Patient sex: M
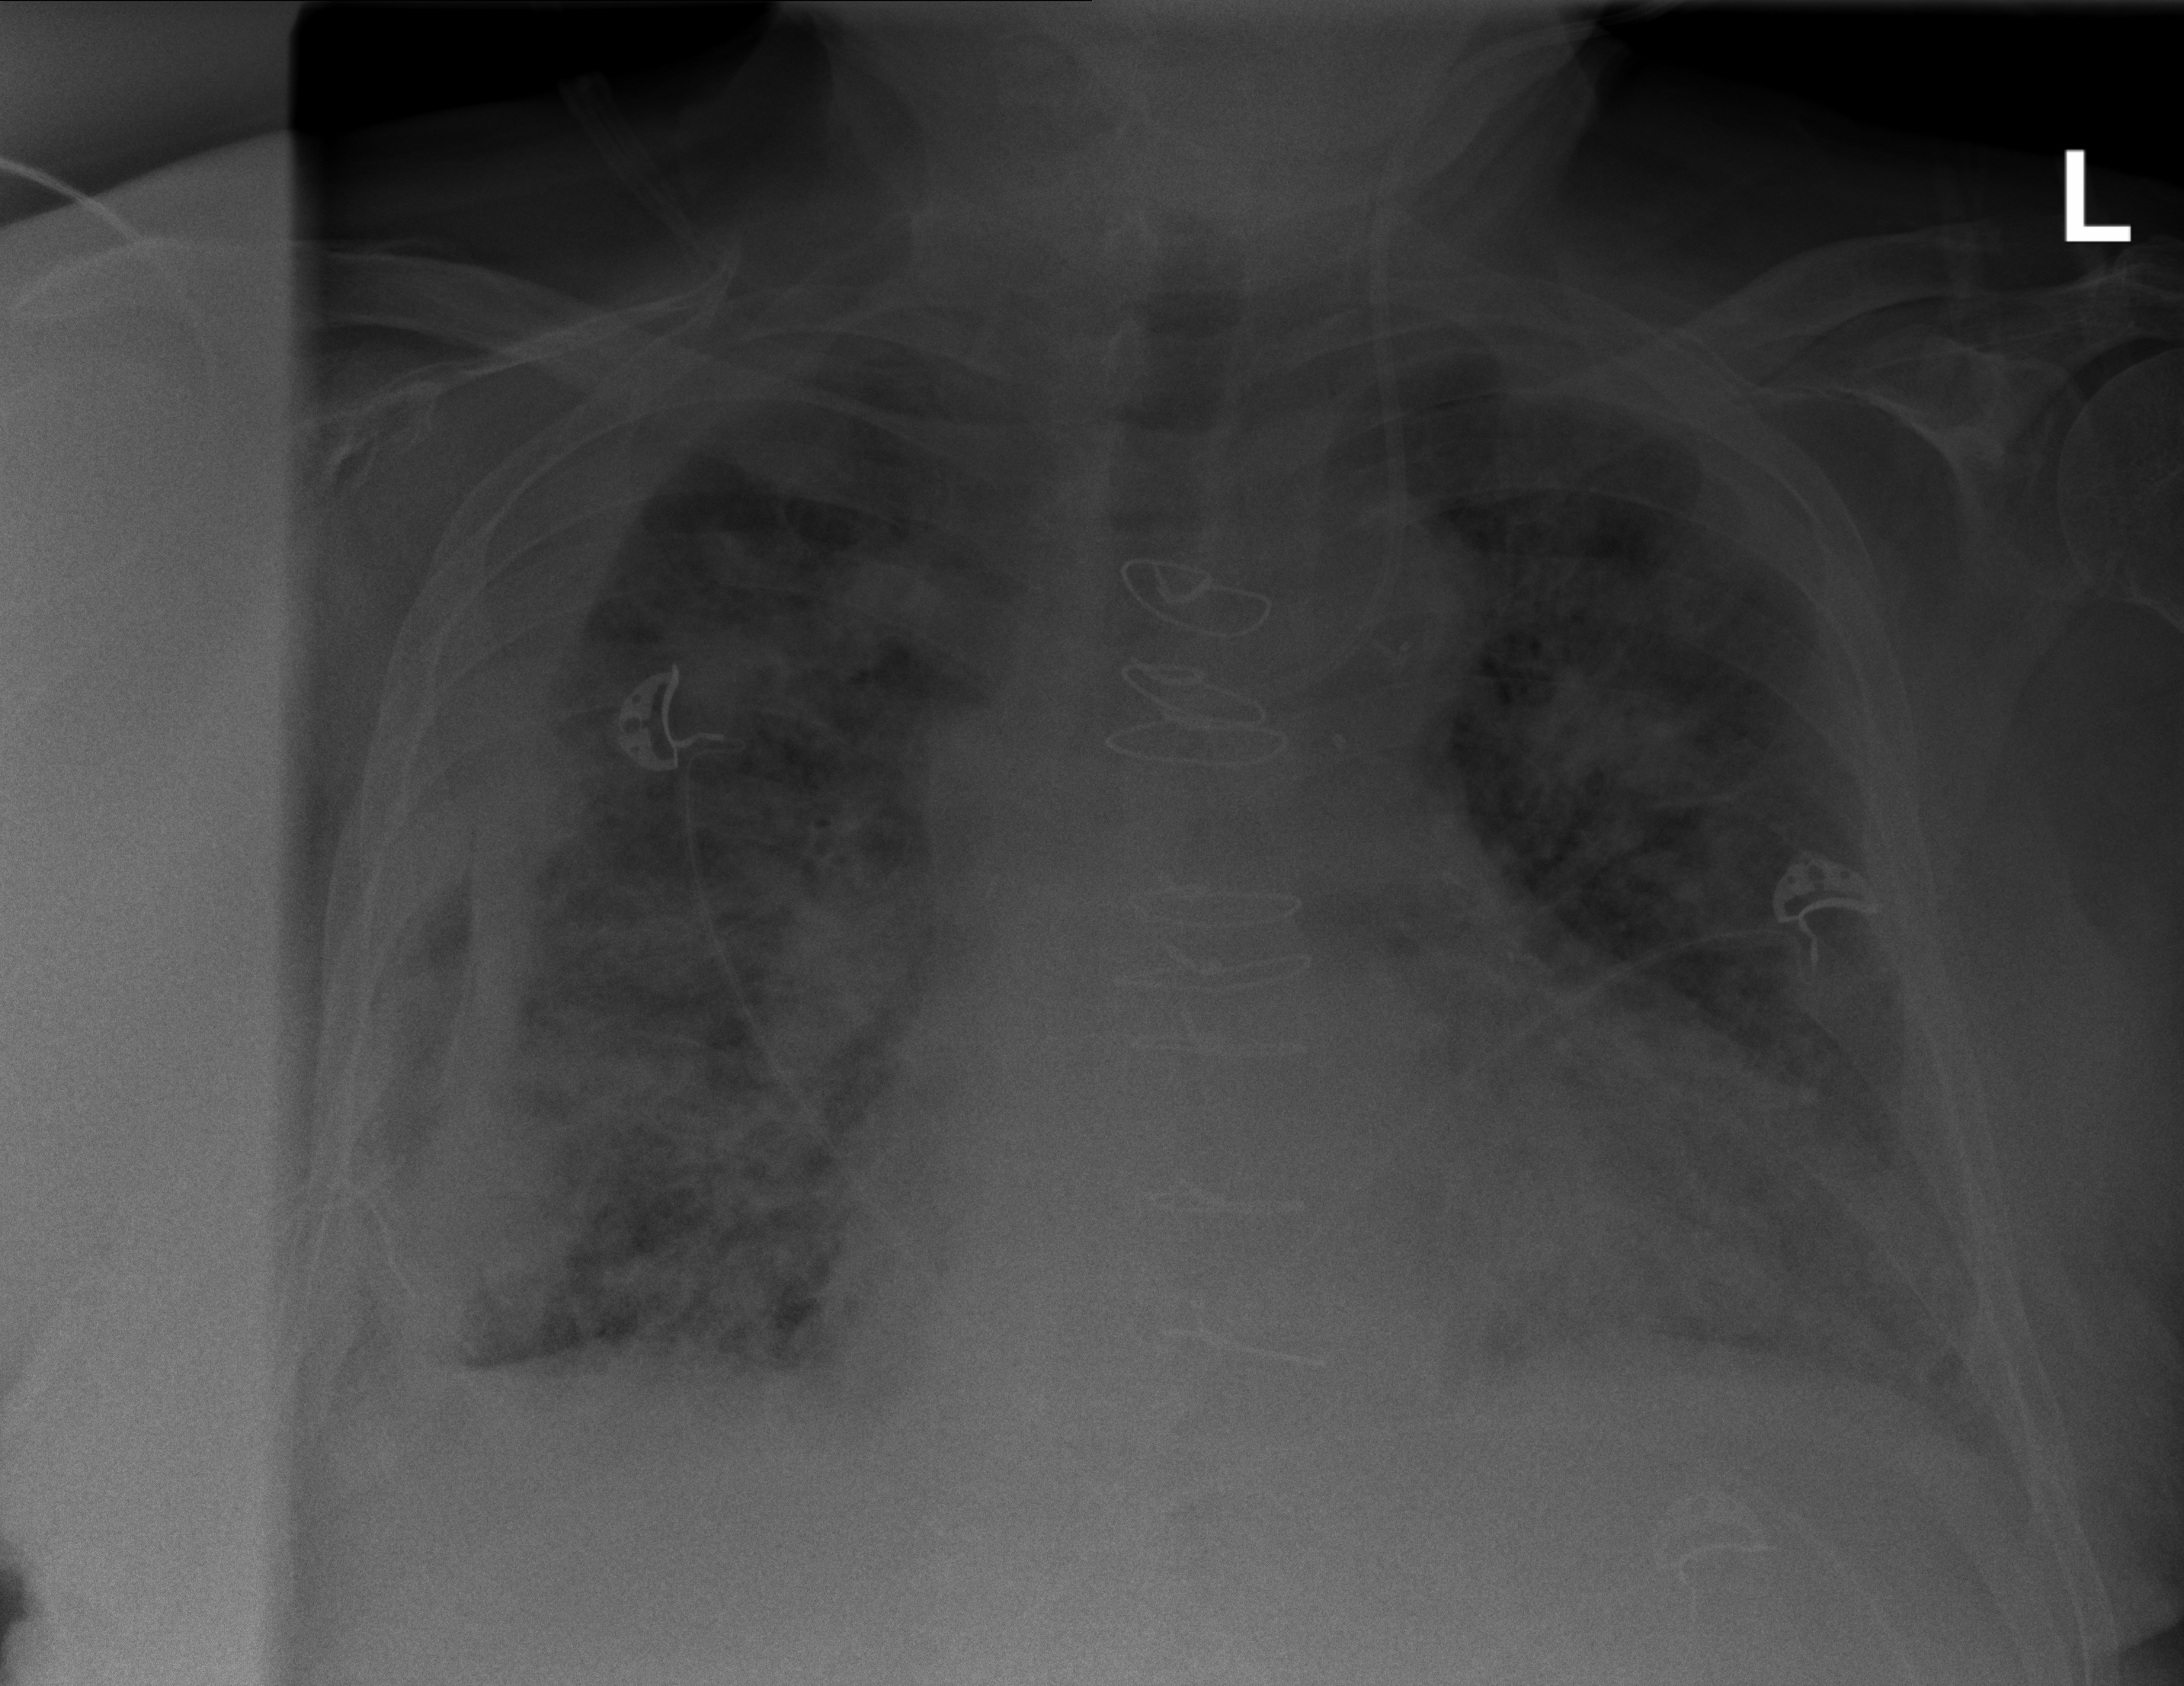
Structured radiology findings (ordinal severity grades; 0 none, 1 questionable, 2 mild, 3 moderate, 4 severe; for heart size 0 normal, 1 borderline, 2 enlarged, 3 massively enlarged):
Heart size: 2
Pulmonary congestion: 2
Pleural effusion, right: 3
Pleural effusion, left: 2
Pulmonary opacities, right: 4
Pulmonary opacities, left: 4
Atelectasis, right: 3
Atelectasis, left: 3